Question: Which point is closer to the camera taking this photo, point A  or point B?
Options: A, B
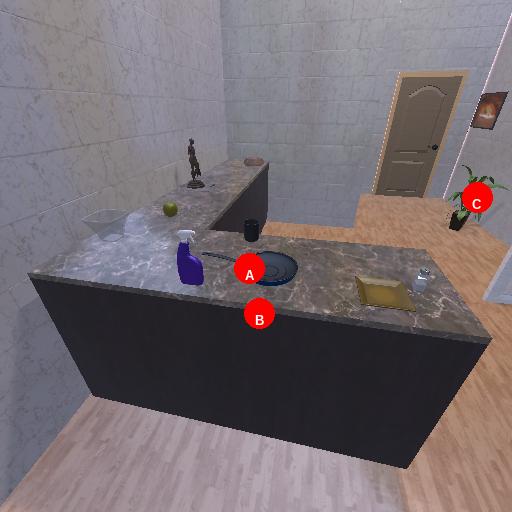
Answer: A